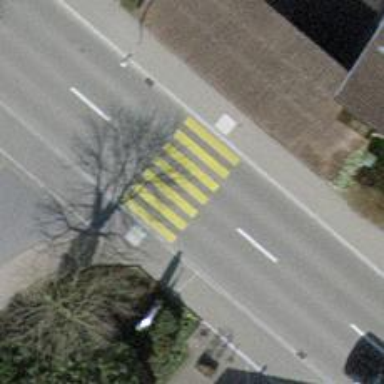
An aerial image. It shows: Uncontrolled zebra crossing on the road.